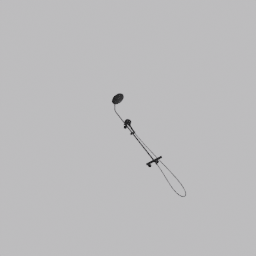
Label: appliances